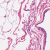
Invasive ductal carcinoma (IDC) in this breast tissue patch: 0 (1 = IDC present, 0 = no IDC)